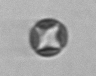
Label: Thalassiosira